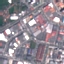
Land use / land cover class: Industrial